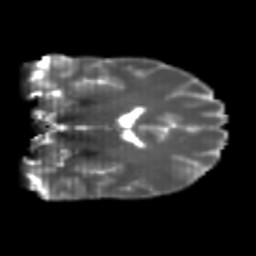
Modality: T2w
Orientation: coronal
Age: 20
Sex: male
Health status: healthy
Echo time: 0.074 s